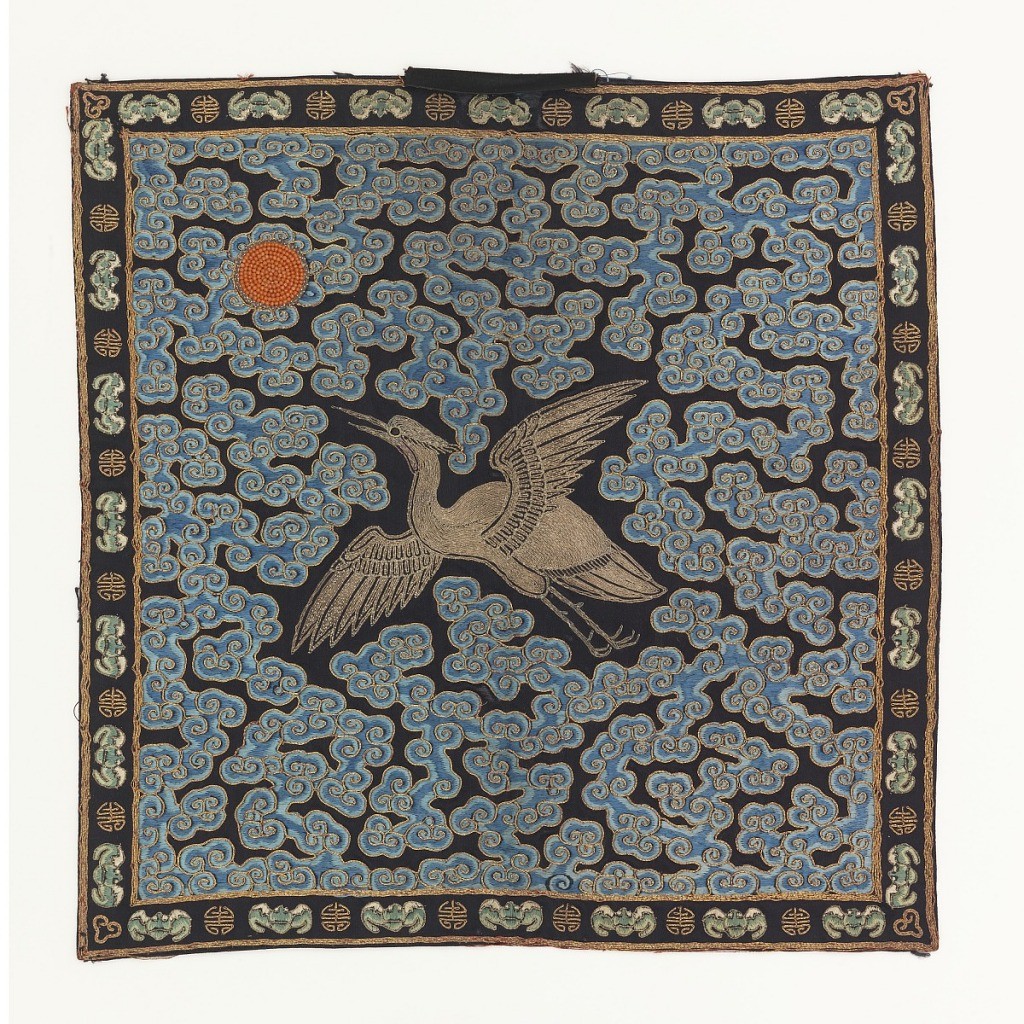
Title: Rank badge
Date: mid- 19th century
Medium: silk and metallic embroidery on silk foundation, coral beads Technique: embroidered in satin and couching stitches on satin weave
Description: Rank badge for a civil official. Embroidered silk and metallic yarns showing a bird facing a sun disk, on a ground of clouds.